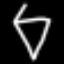
Label: diamond